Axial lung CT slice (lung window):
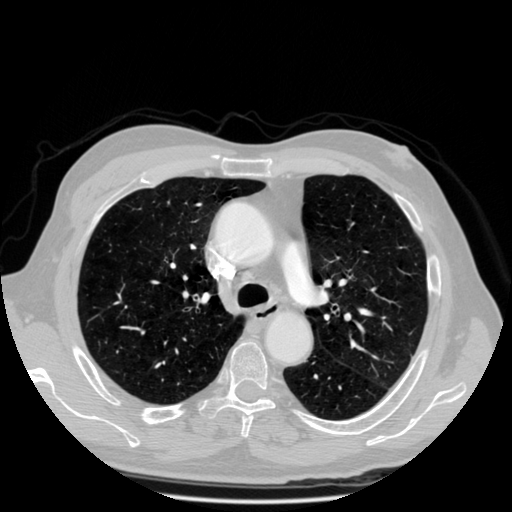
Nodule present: no